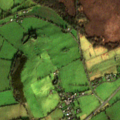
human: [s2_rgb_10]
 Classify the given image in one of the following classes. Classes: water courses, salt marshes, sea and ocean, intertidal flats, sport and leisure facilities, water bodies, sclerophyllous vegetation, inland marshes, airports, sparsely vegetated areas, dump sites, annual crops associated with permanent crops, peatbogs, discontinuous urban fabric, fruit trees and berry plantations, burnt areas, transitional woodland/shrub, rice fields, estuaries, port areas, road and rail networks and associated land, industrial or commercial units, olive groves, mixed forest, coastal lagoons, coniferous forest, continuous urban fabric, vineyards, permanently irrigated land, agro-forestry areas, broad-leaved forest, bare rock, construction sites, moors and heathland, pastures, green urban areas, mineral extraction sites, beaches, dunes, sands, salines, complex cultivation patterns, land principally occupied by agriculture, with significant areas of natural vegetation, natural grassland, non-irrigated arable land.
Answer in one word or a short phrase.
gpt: pastures, transitional woodland/shrub, peatbogs